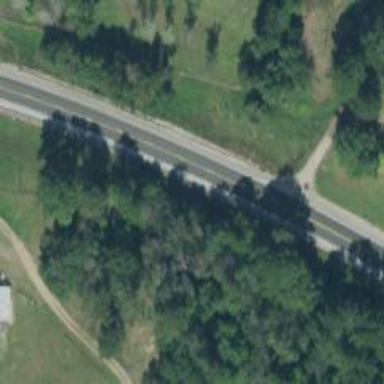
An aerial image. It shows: Primary highway.